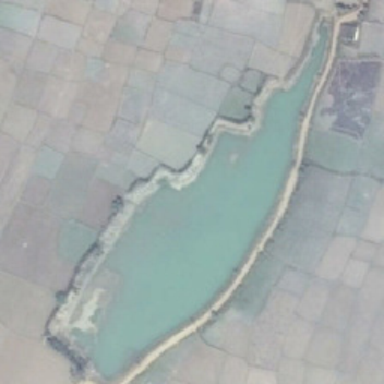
The stairs have a staircase edge and curved edges .